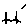
Label: bird